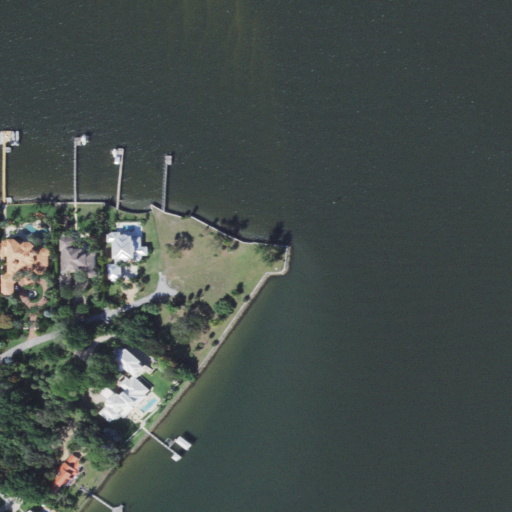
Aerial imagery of cape in Florida named Hell Gate Point containing open water, open development, evergreen forest, herbaceous wetlands, medium intensity development, low intensity development, and high intensity development